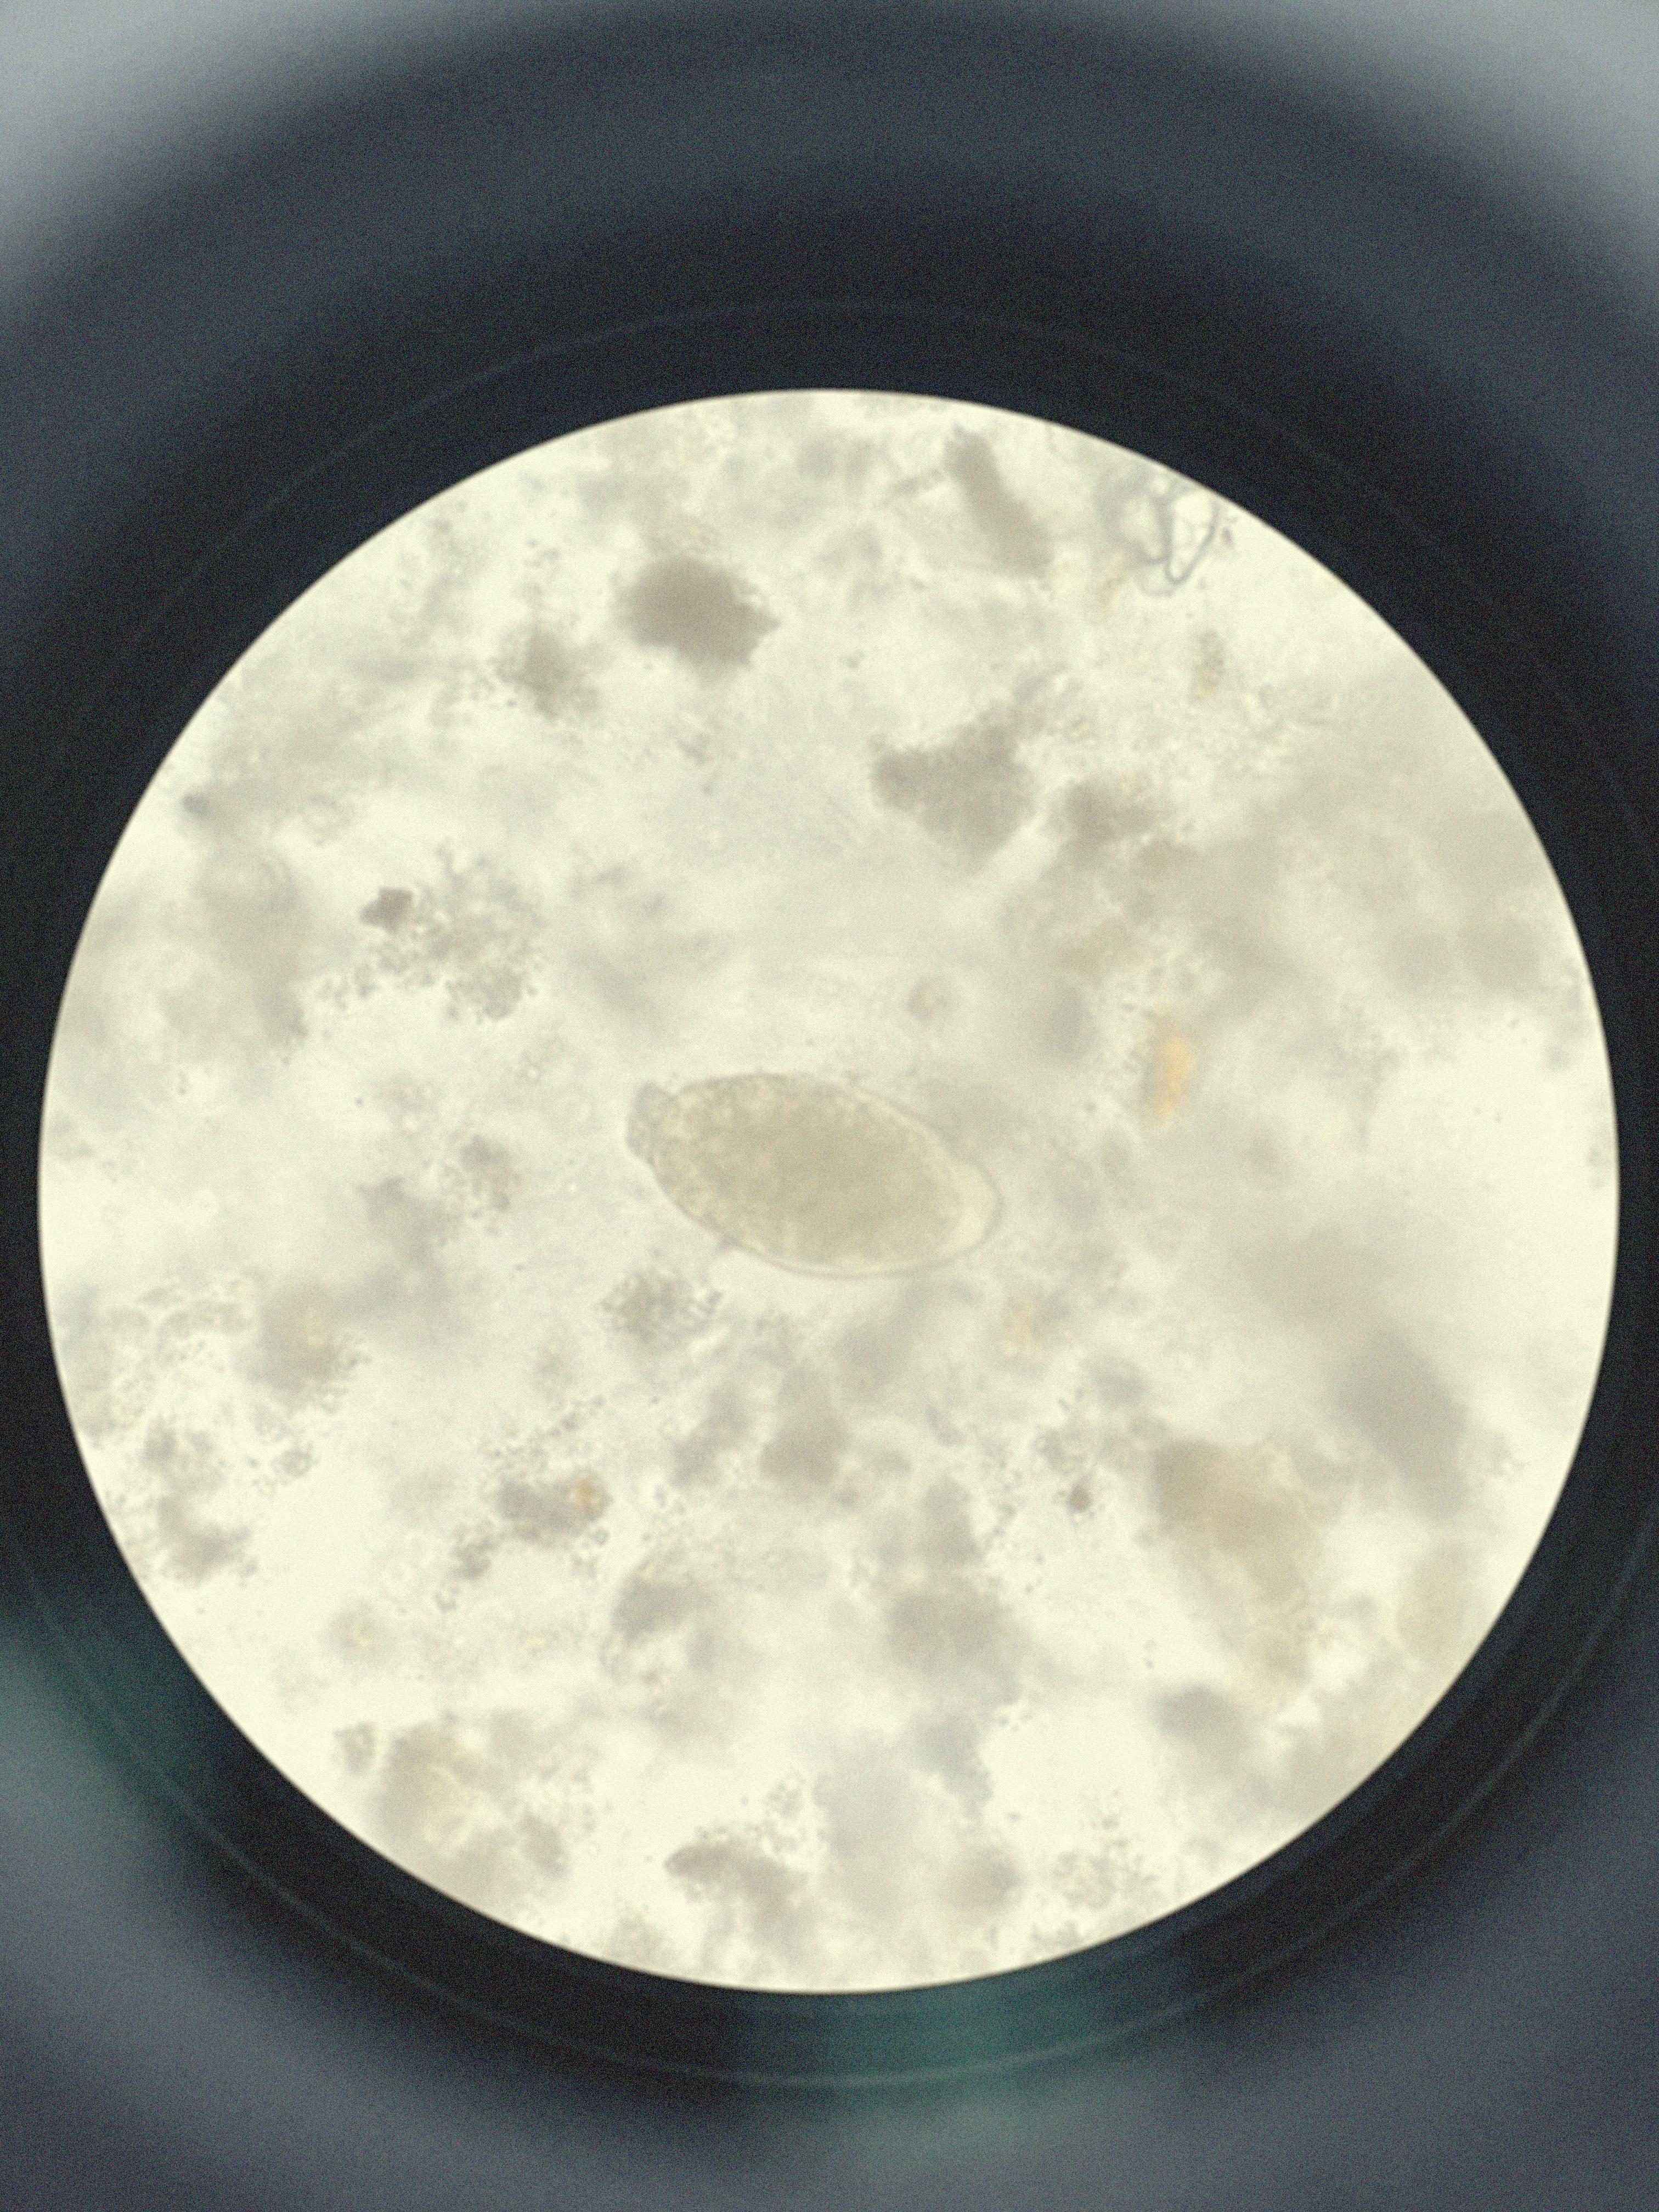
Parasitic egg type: Fasciolopsis buski